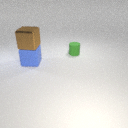
large blue rubber cube to the left of small green rubber cylinder